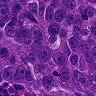
Metastatic tissue present: yes